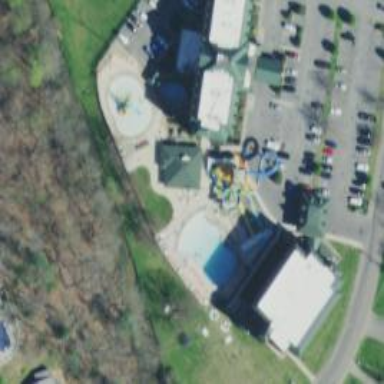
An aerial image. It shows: Water slide attraction.